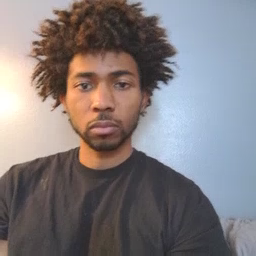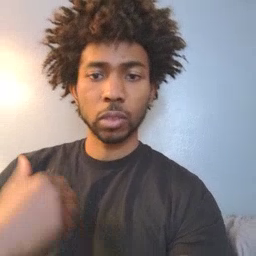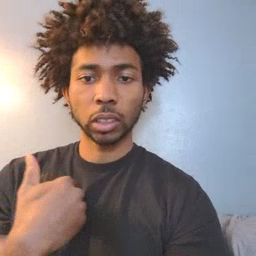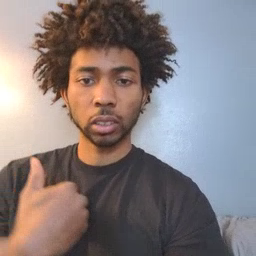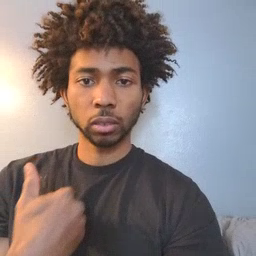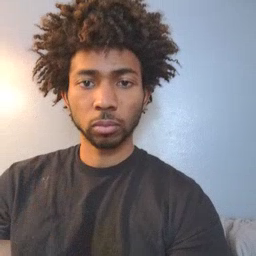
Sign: animal